Question: I use the <URL> in my WPF application.
Also I have to use <URL>.
How I can apply this theme to them?

'''
<Application x:Uid="Application_1" x:Class="Mega.App"
xmlns="http://schemas.microsoft.com/winfx/2006/xaml/presentation"
xmlns:x="http://schemas.microsoft.com/winfx/2006/xaml"
StartupUri="MainWindow.xaml"
SessionEnding="App_SessionEnding" >
<Application.Resources>
<ResourceDictionary x:Uid="ResourceDictionary_1" >
<ResourceDictionary.MergedDictionaries>
<ResourceDictionary x:Uid="ResourceDictionary_3" Source="/Themes/ExpressionDark.xaml" />
</ResourceDictionary.MergedDictionaries>
</ResourceDictionary>
</Application.Resources>
</Application>
'''
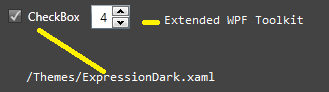
Answer: You should create your own styles for each custom control from extended toolkit, because standard themes support controls from .NET Framework like button textBox etc, look into the xaml code of theme and create your style in the same way.